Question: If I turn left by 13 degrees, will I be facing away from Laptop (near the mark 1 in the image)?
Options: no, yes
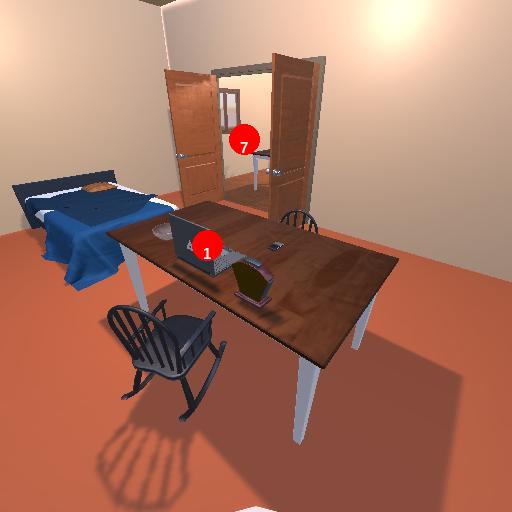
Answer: no